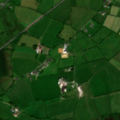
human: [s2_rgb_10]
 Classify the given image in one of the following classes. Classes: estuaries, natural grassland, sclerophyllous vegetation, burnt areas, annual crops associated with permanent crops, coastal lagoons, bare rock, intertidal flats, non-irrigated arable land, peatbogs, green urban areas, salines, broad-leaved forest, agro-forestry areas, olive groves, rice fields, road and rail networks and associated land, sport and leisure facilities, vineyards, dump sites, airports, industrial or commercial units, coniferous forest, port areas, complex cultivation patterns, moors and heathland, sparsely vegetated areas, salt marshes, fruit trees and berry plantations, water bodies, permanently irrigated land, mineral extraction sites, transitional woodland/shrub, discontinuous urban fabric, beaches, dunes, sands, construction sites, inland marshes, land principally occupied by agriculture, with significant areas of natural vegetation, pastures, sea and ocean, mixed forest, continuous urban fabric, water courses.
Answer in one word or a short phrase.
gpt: pastures, peatbogs